Question: I am new to ItextSharp Coding, where I have created a list

using the code
'''
Dim li = New List(12)
li.ListSymbol = New Chunk(ChrW(&H2022), HeaderFont)
li.Add(New ListItem("Item 1", DefaultFont))
li.Add(New ListItem("Item 2", DefaultFont))
li.Add(New ListItem("Item 3", DefaultFont))
li.Add(New ListItem("Item 4", DefaultFont))
li.Add(New ListItem("Item 5", DefaultFont))
li.Add(New ListItem("Item 6", DefaultFont))
p1 = New Paragraph("", DefaultFont)
p1.IndentationLeft = 50
p1.SpacingBefore = 5
p1.Add(li)
myDocument.Add(p1)
'''
DefaultFont and HeaderFont are delcared earlier for styling purpose.
So just wanted to know is there a way I can add vertical Spacing between the listed items (Need to add extra space between listed items) using above piece of code..?
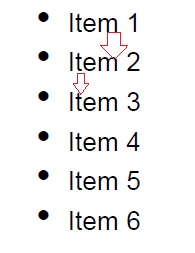
Answer: Please take a look at the <URL> example.
In this example, I first create a list the way you did:
'''
List list1 = new List(12);
list1.setListSymbol("*");
list1.add(new ListItem("Value 1", font));
list1.add(new ListItem("Value 2", font));
list1.add(new ListItem("Value 3", font));
document.add(list1);
'''
Note that I add the list directly to the 'document', I don't see any reason why you would wrap it inside a 'Paragraph'.
I then create a list the way you want it to be created:
'''
List list2 = new List(12);
list2.setListSymbol("*");
list2.add(new ListItem(30, "Value 1", font));
list2.add(new ListItem(30, "Value 2", font));
list2.add(new ListItem(30, "Value 3", font));
list2.setIndentationLeft(60);
document.add(list2);
'''
Note that I define the left indentation using the 'setIndentationLeft()' method (in C#, this is probably somethink like 'list2.IndentationLeft = 60;') and I change the leading of the 'ListItem' objects from the default (which is 1.5 times the font size) to 30.

Note that the distance between the baselines of two consecutive lines is called the in PDF terminology. You can define this leading at the level of the 'ListItem'.